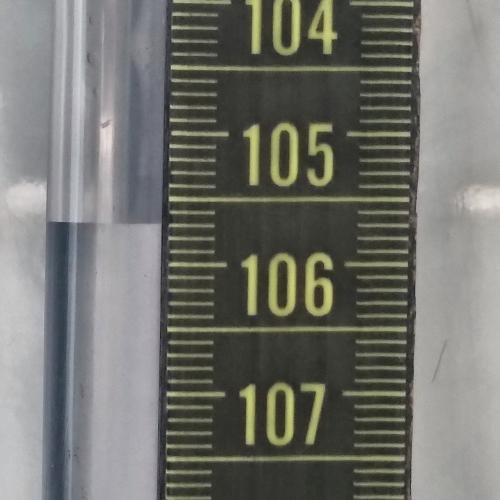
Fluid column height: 105.7 cm